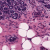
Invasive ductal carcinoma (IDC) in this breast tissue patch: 0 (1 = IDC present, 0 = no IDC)